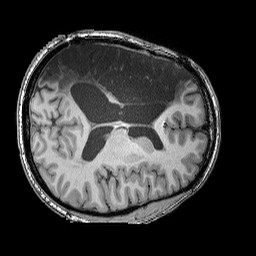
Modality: T1w
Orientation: axial
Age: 40
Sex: male
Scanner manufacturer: siemens
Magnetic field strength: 3 T
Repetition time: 2.25 s
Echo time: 0.00411 s